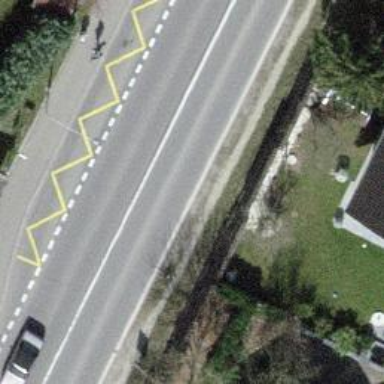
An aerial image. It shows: Bus stop with stop position for public transport.